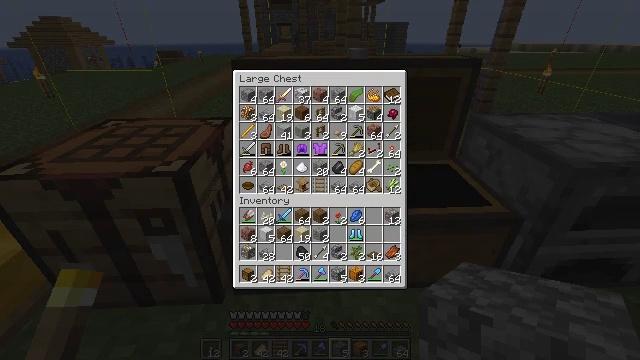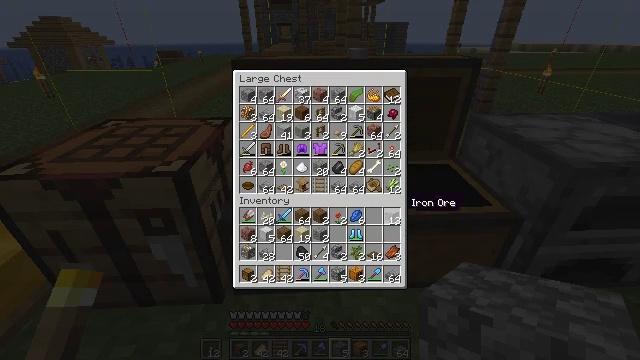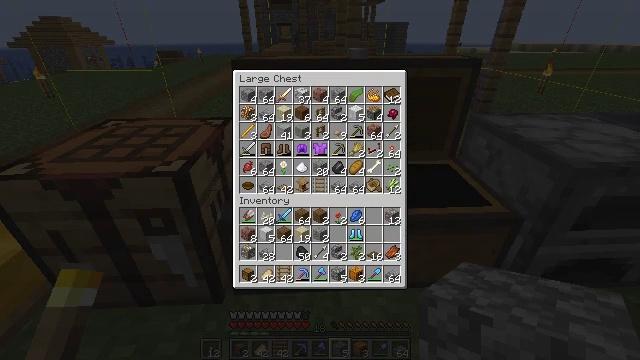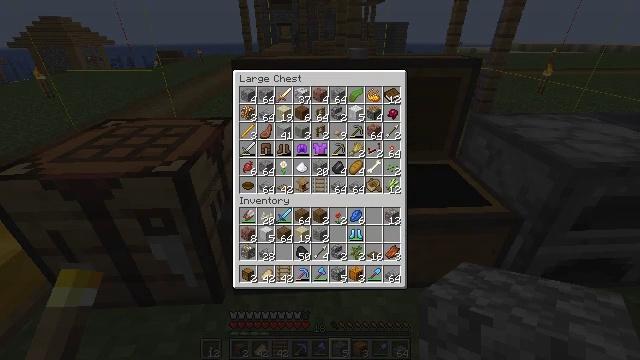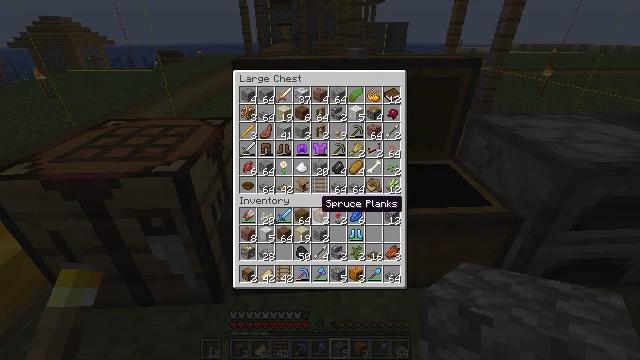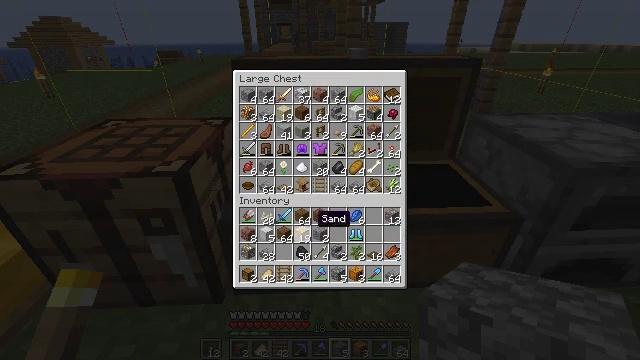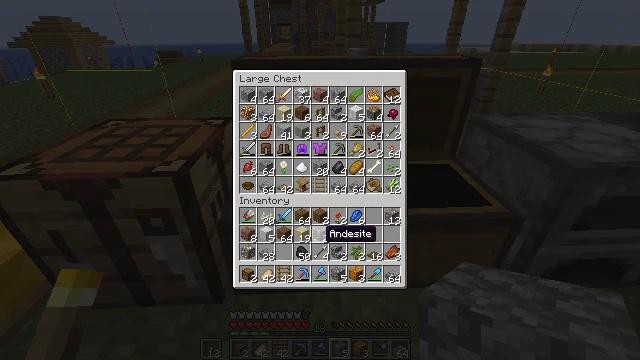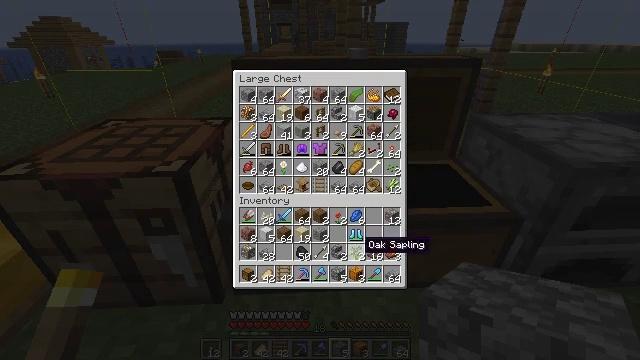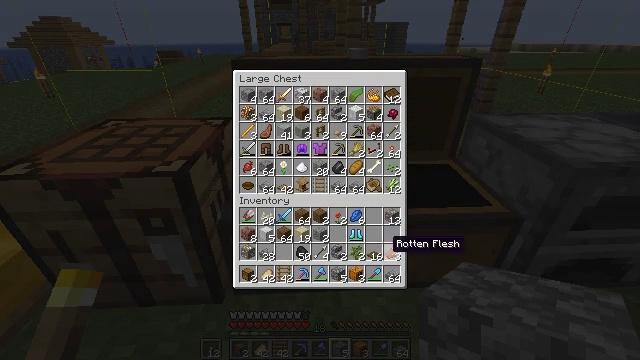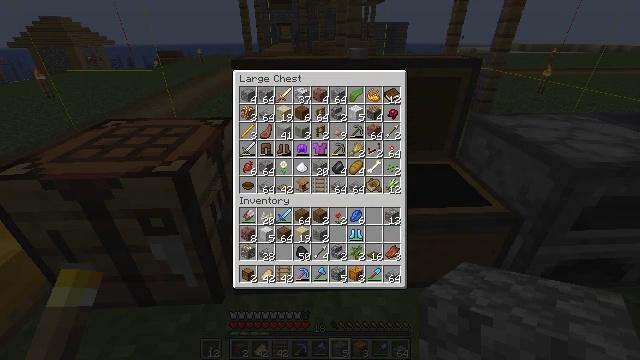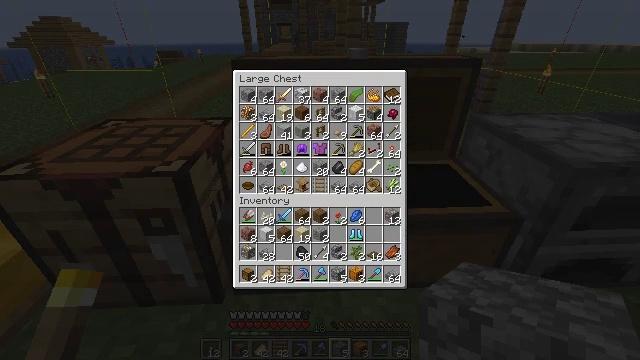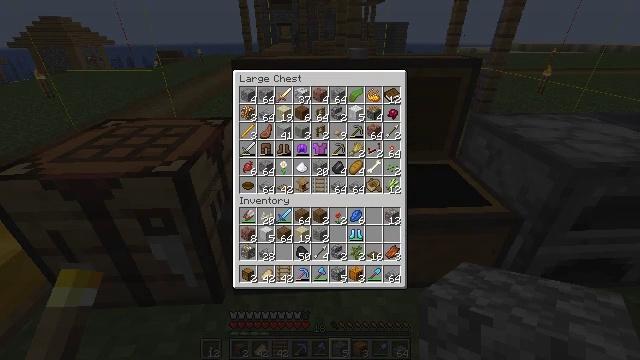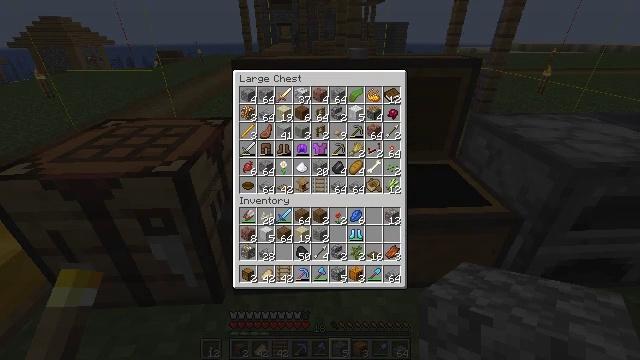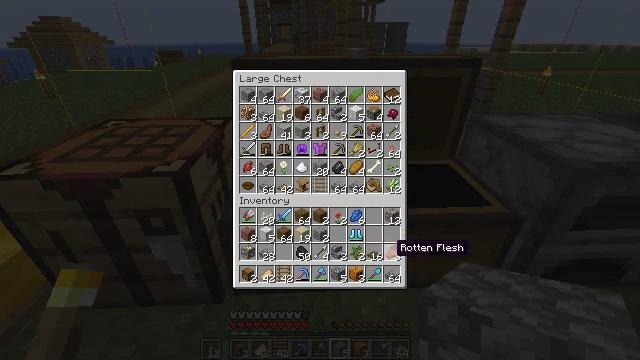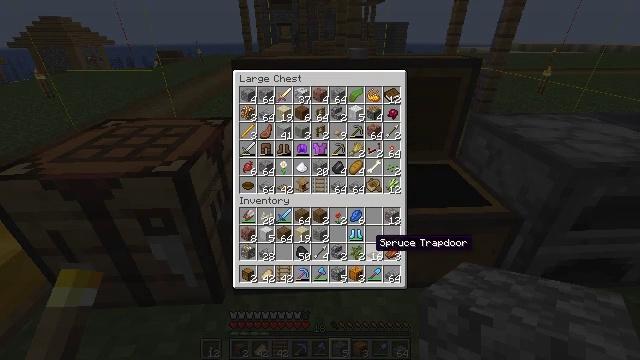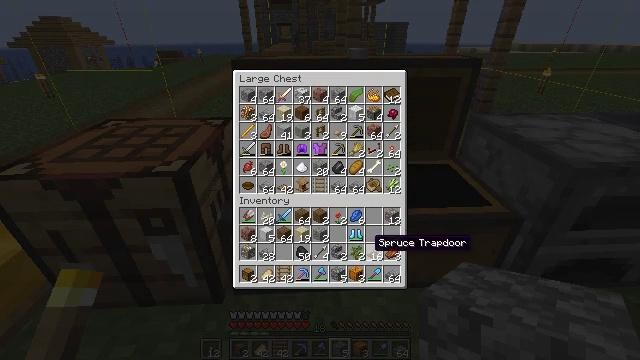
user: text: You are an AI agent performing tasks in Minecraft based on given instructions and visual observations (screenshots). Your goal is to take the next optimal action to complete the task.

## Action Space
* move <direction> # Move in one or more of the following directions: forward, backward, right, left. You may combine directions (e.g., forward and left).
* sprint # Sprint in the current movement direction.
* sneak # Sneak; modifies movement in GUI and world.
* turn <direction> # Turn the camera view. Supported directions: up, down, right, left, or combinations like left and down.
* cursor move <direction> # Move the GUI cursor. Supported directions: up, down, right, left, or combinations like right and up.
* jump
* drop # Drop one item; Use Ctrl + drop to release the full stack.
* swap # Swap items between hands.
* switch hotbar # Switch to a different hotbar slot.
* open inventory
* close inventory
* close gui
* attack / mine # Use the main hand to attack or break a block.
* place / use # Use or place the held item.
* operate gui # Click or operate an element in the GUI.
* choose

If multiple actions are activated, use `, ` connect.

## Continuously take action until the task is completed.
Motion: motion action
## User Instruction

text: Mine the soul sand in the Nether.
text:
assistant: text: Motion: sneak, cursor move up
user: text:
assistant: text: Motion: sneak, cursor move left and up
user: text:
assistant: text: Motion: sneak, cursor move left
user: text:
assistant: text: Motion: sneak, cursor move left and down
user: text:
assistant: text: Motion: sneak, cursor move down
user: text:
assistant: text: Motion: sneak, cursor move right and down
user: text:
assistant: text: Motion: sneak, cursor move right and down
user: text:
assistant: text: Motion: sneak, cursor move right
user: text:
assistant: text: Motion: sneak, cursor move right
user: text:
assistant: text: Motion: sneak, cursor move right
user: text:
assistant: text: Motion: sneak
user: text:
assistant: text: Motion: sneak
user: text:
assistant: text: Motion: sneak, cursor move left
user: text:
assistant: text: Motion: sneak, cursor move left
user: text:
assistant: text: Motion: sneak
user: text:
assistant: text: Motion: sneak
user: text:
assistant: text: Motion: sneak, cursor move right
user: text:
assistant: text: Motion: sneak, cursor move right
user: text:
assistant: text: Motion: sneak
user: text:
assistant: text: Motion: sneak
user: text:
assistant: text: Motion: sneak
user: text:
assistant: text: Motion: sneak, operate gui
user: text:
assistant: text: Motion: sneak, operate gui
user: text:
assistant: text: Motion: sneak
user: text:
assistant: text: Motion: sneak
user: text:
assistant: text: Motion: sneak
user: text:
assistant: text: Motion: sneak
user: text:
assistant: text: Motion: sneak
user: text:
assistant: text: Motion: sneak
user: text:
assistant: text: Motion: sneak